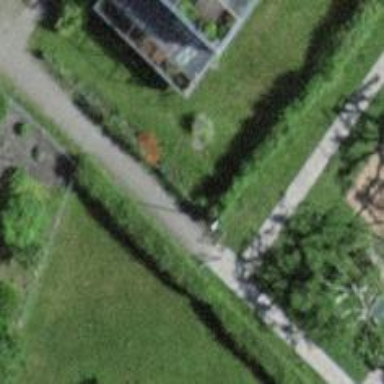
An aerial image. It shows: Gate.